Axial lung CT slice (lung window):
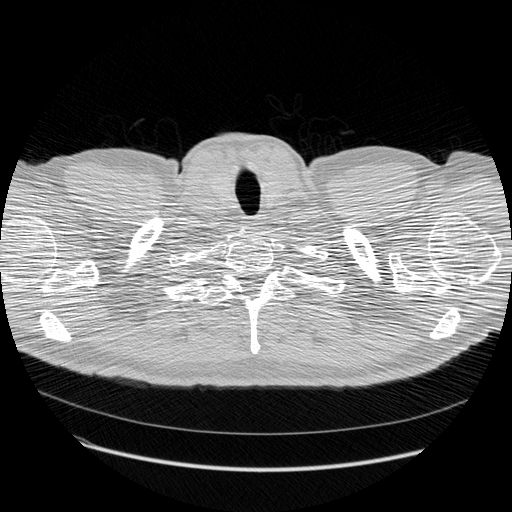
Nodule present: no